Question: I've added a text block to an area of my page that uses parallax scrolling. This text block has the necessary style-rule to apply a small text shadow.
Problem is, in Opera, I have to set it as '!important', or it won't do it. Instead, it sets it to:
'''
* {
text-shadow: transparent 0px 0px 0px,
rgba(0,0,0, 0.68) 0px 0px 0px !important
}
'''
Weird thing is that none of my code has any instruction that tells it to do that.
It works in Firefox.
'''
h1.mainText {
color: white;
font-weight: 100;
font-size: 46px;
line-height: 1em;
text-transform: uppercase;
text-shadow: 0 1px 3px fade(black, 40%);
margin-top: 186px;
[...]
}
'''

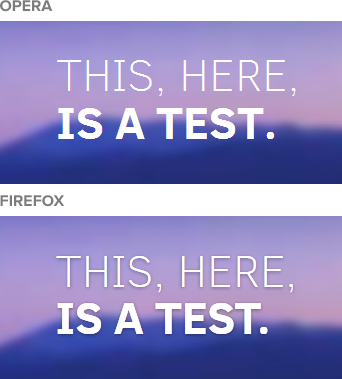
Answer: It's the Opera Font Rendering Extension. Have just turned it off, and it works like a charm.